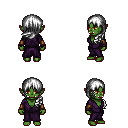
a pixel art fantasy rpg character, female body template, orc, green skin, purple robe, teal pants, white left-swept hairstyle, leather bracers, four views (front, back, left, right), 2x2 character sprite sheet, small pixel art, hard edges, no anti-aliasing